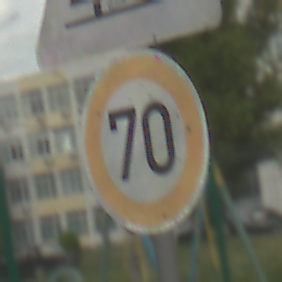
Verkehrszeichen: Geschwindigkeit70
Zusatzzeichen oben: SplittSchotter
Umgebung: Outdoor, Suburban
Tageszeit: MorningAfternoon
Wetter: PartlyCloudy
Licht: Natural
Jahreszeit: NotSpecified
Kontrast: LowContrast